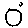
Label: circle